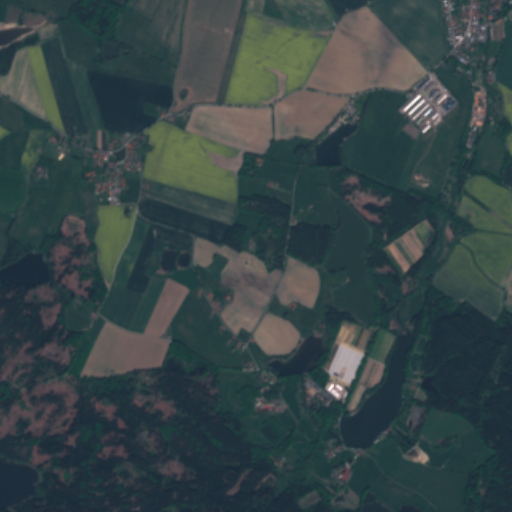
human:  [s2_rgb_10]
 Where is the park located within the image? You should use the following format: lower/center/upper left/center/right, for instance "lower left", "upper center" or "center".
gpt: The park is located in the upper right of the image.
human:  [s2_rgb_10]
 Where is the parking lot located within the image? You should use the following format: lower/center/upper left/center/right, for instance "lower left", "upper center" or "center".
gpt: The parking lot is located in the upper right of the image.
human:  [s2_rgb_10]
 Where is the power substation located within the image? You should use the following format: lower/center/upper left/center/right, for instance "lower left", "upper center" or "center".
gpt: The power substation is located in the upper right of the image.
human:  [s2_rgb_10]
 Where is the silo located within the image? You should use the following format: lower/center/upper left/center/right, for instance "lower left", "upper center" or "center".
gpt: The silo is located in the upper right of the image.
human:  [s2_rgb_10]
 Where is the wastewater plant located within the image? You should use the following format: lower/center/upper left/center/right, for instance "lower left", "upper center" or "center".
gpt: The wastewater plant is located in the upper right of the image.
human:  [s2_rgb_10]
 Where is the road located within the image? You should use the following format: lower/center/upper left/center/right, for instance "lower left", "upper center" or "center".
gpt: There is no road in the image.